Interaction volume radius: 10 \u00c5
Interaction volume height: 10 \u00c5
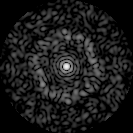
Disorder parameter: 0.8733